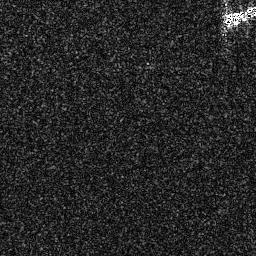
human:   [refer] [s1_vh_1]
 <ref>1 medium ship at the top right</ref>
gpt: <box>[[85, 1, 99, 11, 0]]</box>